Question: I'm SUPER new to mac and Objective C. Interface builder is also new. I'm trying to get a UITabBar with three UITabBarItems to freeze, or dock, or stay at the bottom of the screen. I've tried a few different things in IB, but no luck... any pointers?
 Notice the big white gap at the bottom.
Thank you,
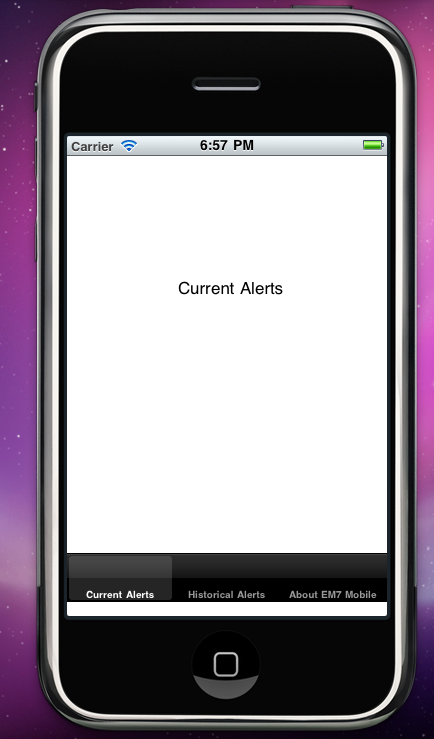
Answer: If you're just starting, the easiest way to do this -- by far -- is to simply select the <URL> when you create your project.
The UITabBar needs to belong to the window (for learning's sake), not stuck in one of your views. In your AppDelegate the 'application didFinishLaunchingWithOptions' method is where subviews are added to your window. If you use the template I mentioned, the end of this method looks like this:
'''
[window addSubview:tabcontroller.view];
[window makeKeyAndVisible];
'''
instead of having your viewController added. The views that are attached to each tab are associated with the tab bar in Interface Builder (again, for learning's sake).